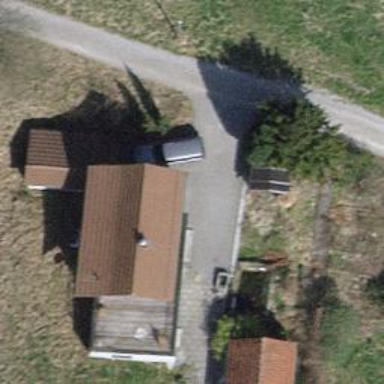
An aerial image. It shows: Detached building.